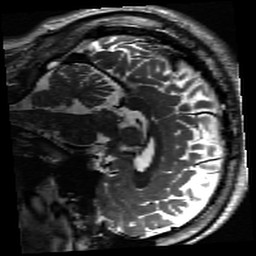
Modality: inplaneT2
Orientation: sagittal